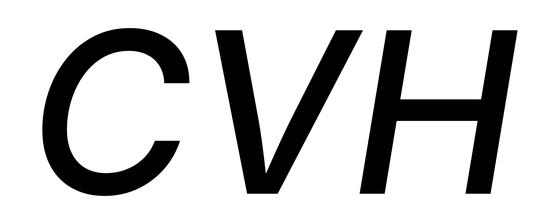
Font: Inter-Italic_Medium_Italic